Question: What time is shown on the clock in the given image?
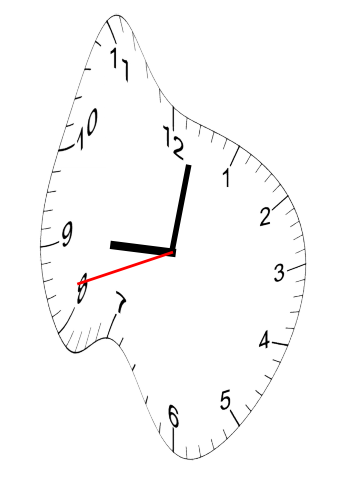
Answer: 09:01:42